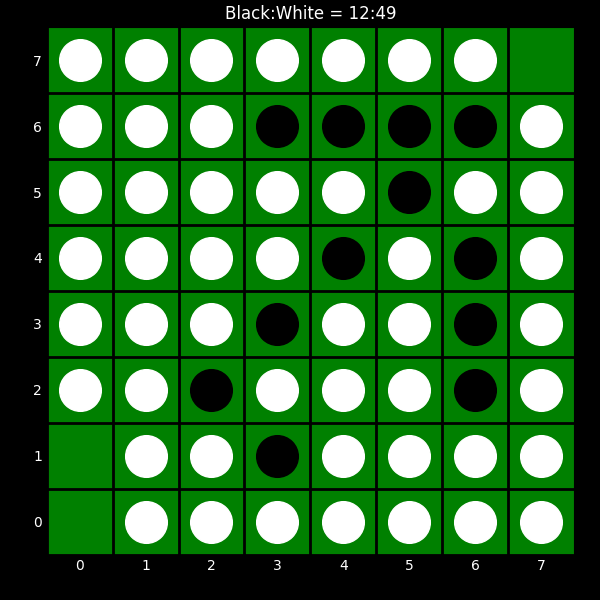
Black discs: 12
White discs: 49